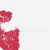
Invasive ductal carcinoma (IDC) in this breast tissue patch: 0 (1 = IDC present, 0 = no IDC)